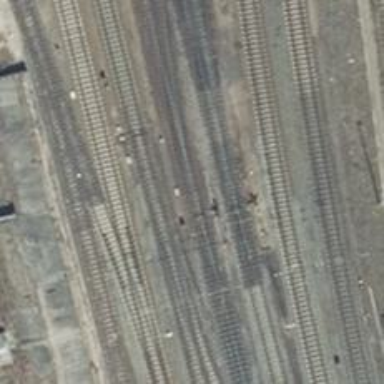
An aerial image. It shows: Railway switch with the turnout on the right side.